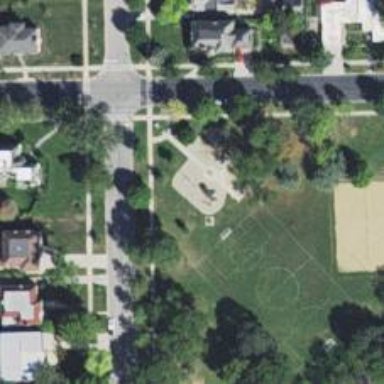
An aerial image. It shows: Playground with roundabout.